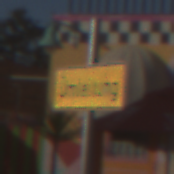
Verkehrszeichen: Umleitungsankuendigung
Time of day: MorningAfternoon
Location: Outdoor (Special)
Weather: PartlyCloudy
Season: NotSpecified
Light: Natural